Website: home-depot
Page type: cart
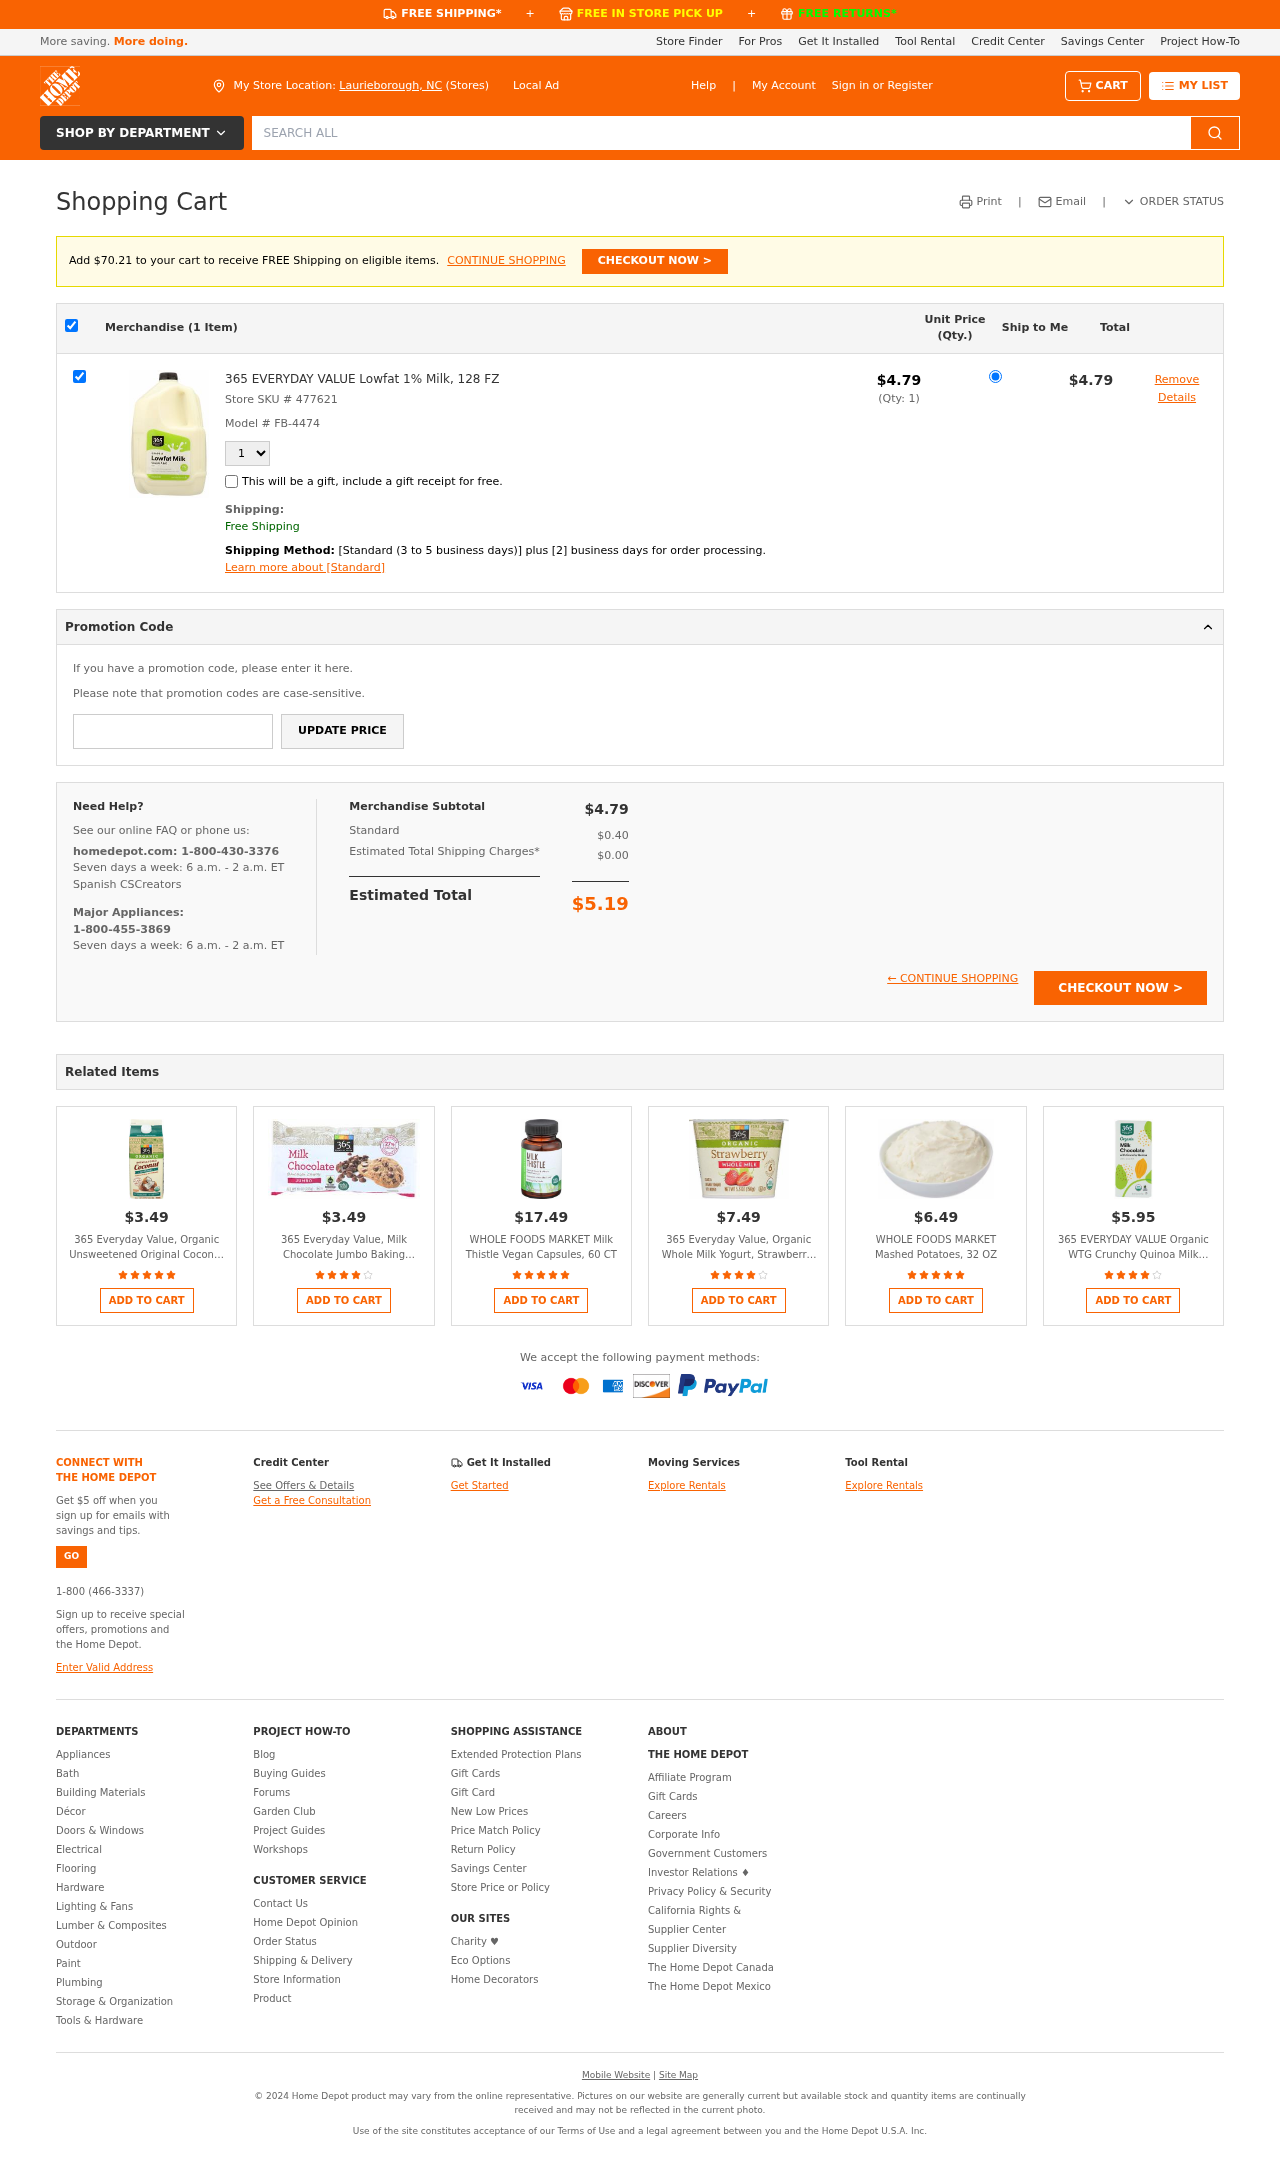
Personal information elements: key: PII_CITY_STATE
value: Laurieborough, NC
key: PII_PROMO_CODE
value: WELCOME67
Product elements: key: PRODUCT1_NAME
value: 365 EVERYDAY VALUE Lowfat 1% Milk, 128 FZ
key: PRODUCT1_PRICE
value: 4.79
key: PRODUCT1_QUANTITY
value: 1
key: PRODUCT2_NAME
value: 365 Everyday Value, Organic Unsweetened Original Coconut milk Beverage, 64 fl oz Casepack
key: PRODUCT2_PRICE
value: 3.49
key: PRODUCT2_RATING
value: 4.8
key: PRODUCT3_NAME
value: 365 Everyday Value, Milk Chocolate Jumbo Baking Chips, 10 oz
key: PRODUCT3_PRICE
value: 3.49
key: PRODUCT3_RATING
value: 3.6
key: PRODUCT4_NAME
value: WHOLE FOODS MARKET Milk Thistle Vegan Capsules, 60 CT
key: PRODUCT4_PRICE
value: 17.49
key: PRODUCT4_RATING
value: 4.6
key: PRODUCT5_NAME
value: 365 Everyday Value, Organic Whole Milk Yogurt, Strawberry, 5.3 oz
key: PRODUCT5_PRICE
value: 7.49
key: PRODUCT5_RATING
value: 4.2
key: PRODUCT6_NAME
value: WHOLE FOODS MARKET Mashed Potatoes, 32 OZ
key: PRODUCT6_PRICE
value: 6.49
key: PRODUCT6_RATING
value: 4.7
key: PRODUCT7_NAME
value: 365 EVERYDAY VALUE Organic WTG Crunchy Quinoa Milk Chocolate Bar, 2.8 OZ
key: PRODUCT7_PRICE
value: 5.95
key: PRODUCT7_RATING
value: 4.3
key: PRODUCT1_SKU
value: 477621
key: PRODUCT1_MODEL
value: FB-4474
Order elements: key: AMOUNT_TO_FREE_SHIPPING
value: $70.21
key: ORDER_NUM_ITEMS
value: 1
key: ORDER_SUBTOTAL
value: $4.79
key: ORDER_TAX
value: $0.40
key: ORDER_SHIPPING_COST
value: $0.00
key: ORDER_TOTAL
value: $5.19
Search elements: key: HEADER_SEARCH
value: SEARCH ALL